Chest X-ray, PA view. Patient: 59 years old, sex M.
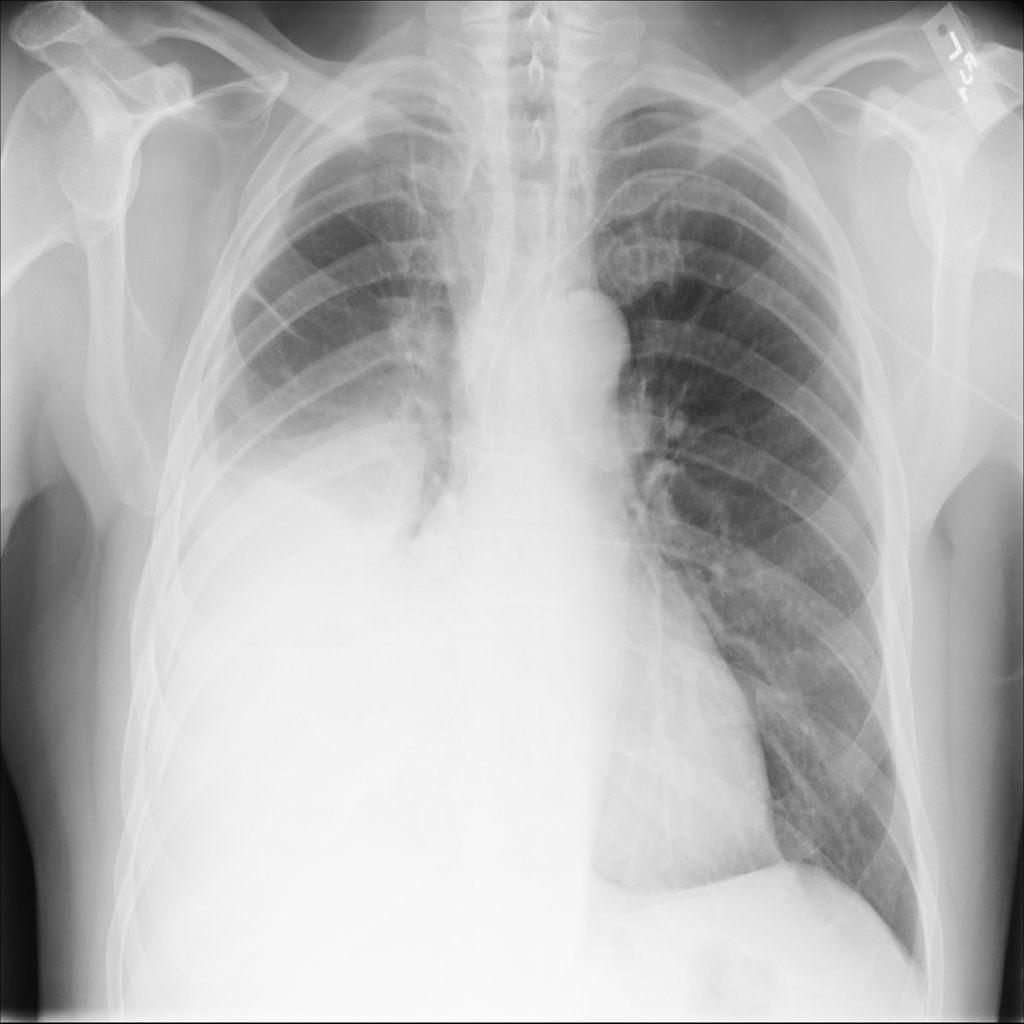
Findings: Consolidation, Effusion